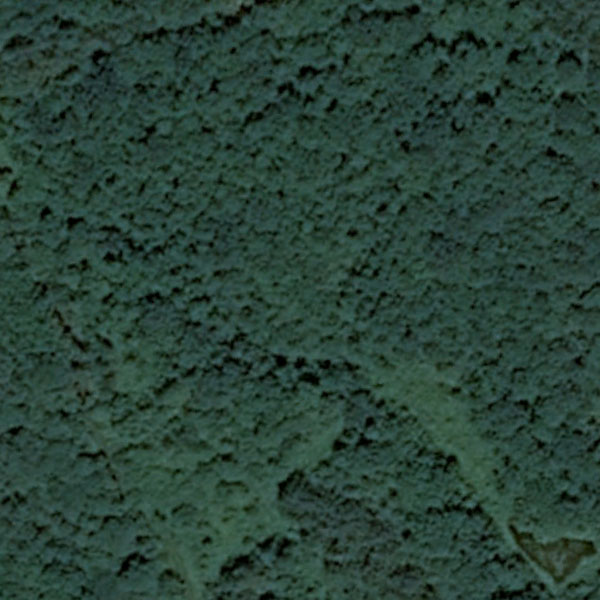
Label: Forest